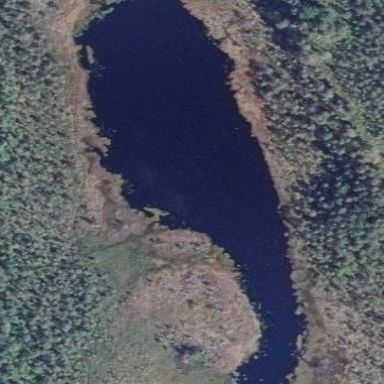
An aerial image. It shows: Serene pond surrounded by nature.